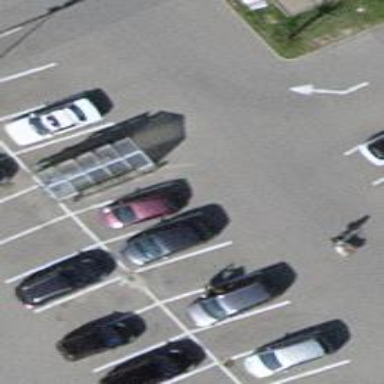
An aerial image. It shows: Asphalt parking aisle off service road.